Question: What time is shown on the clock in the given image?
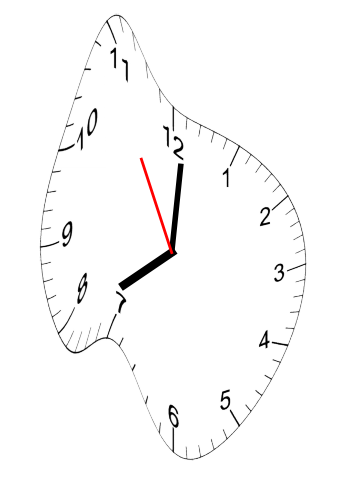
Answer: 08:00:55